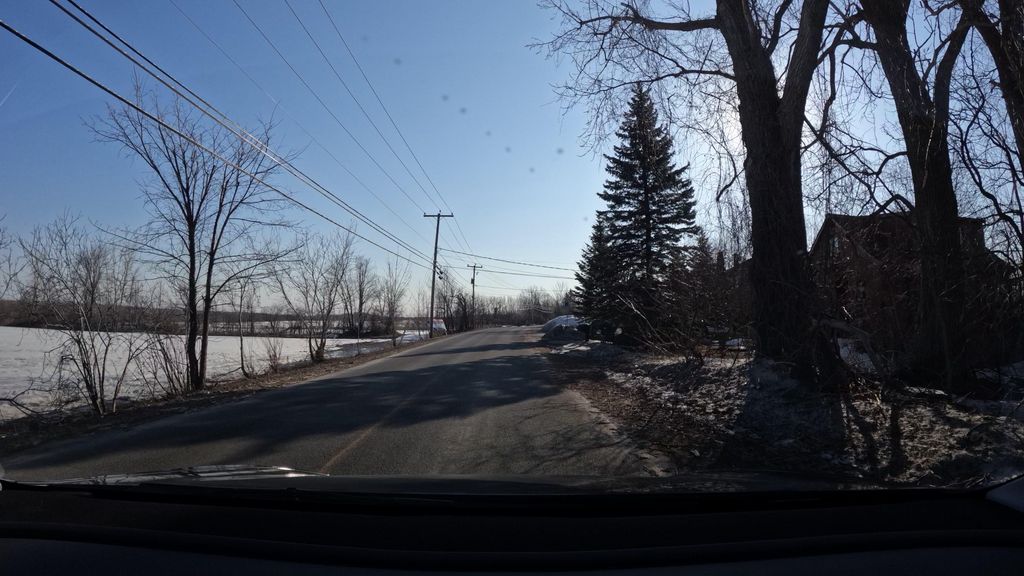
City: montreal